Question: I have an 'SKSpriteNode' (Red Square) that I am trying to get to follow a 'CGPath'. The start coordinate of the path (or the first point) is the origin of the Red Square which is [100, 50]. This coordinated is in the coordinate system of the 'SKView' as thats what the Red Square is positioned in.
When I set up a simple path:
'''
CGPoint newPosition = [redSquare position];
CGPathMoveToPoint(path, NULL, newPosition.x, newPosition.y);
SKAction *pathAction = [SKAction followPath:path duration:5];
[[self zombie] runAction:pathAction];
'''
And run in the simulator the zombie (Green Square [0,0], which is parented to the Red Square). This is obviously adding the path in the Red Squares coordinate system as its offset by exactly the same amount as the Red Square is from the 'SKView' origin.

My thinking was that I could use 'SKView' 'convertPointFromView' but this does not seem to be doing the right thing, if anything it offsets the zombie more in the wrong direction.
# EDIT:
If I un-parent the zombie from the Red Square (and parent it to the SKView i.e. self) then the path positions the Zombie correctly, just curious for future reference if there is a way to compensate for this offset, besides doing the parent offset manually?
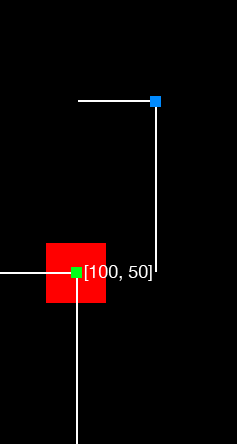
Answer: To disable the offset just use the extended version of followPath action and pass NO for the offset parameter:
'''
+ (SKAction *)followPath:(CGPathRef)path asOffset:(BOOL)offset orientToPath:(BOOL)orient duration:(NSTimeInterval)sec
'''
Because in the short version you are using:
'''
+ (SKAction *)followPath:(CGPathRef)path duration:(NSTimeInterval)sec
'''
offset is set to YES by default.
<URL>